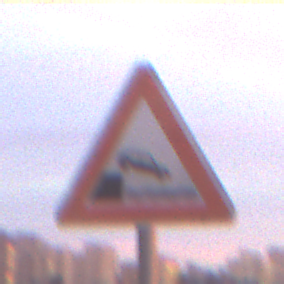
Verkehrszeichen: Ufer
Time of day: SunriseSunset
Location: Outdoor (Urban)
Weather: PartlyCloudy
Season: NotSpecified
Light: Natural